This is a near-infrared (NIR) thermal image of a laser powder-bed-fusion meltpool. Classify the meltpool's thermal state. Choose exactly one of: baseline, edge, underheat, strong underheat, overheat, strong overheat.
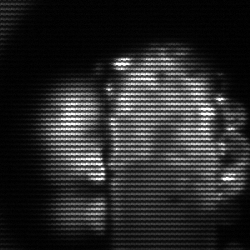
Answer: strong underheat